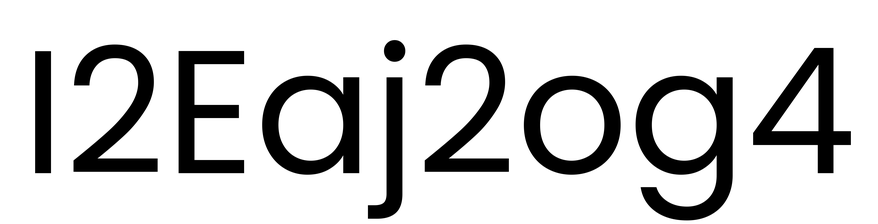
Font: Poppins-Regular